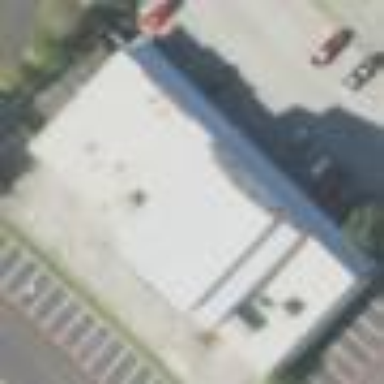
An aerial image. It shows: Retail building.